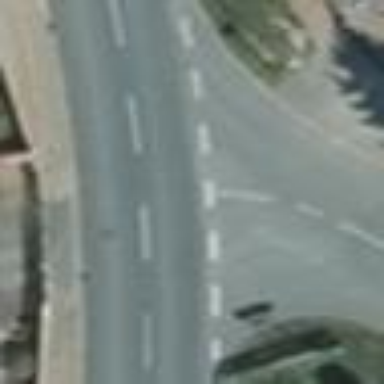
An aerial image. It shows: Junction.